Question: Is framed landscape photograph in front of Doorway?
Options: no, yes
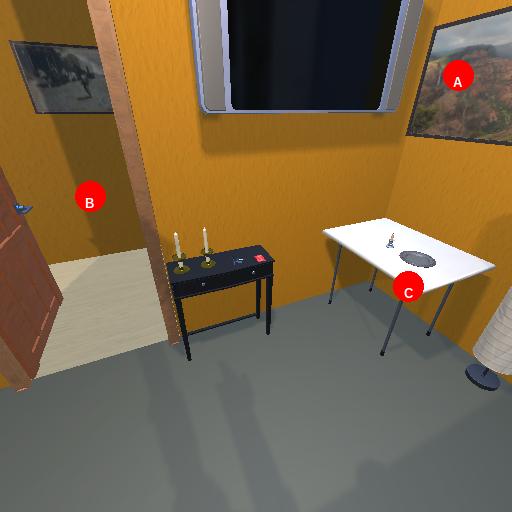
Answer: no